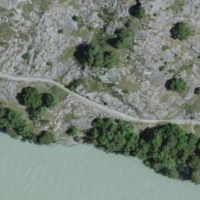
EUNIS habitat code: 48
Species observed at this site:
Equisetum arvense
Pararge aegeria